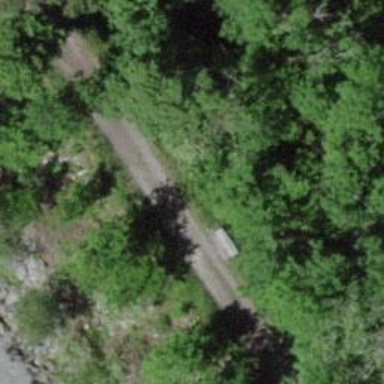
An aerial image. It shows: Bench.